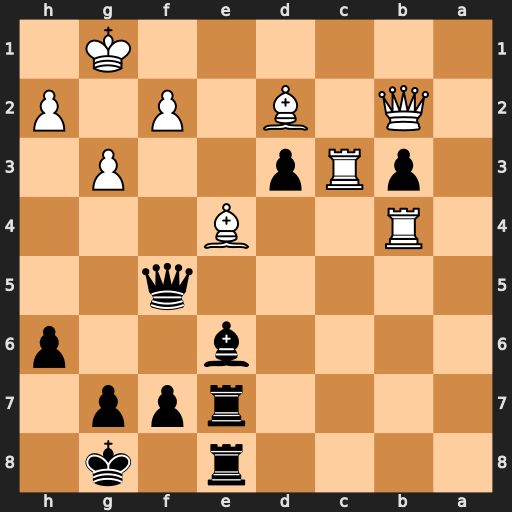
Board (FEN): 4r1k1/4rpp1/4b2p/5q2/1R2B3/1pRp2P1/1Q1B1P1P/6K1
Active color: b
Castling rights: -
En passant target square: -
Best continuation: Bd5 Bxd5 Re1+ Kg2 Qxd5+